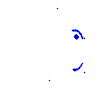
Particle: pion